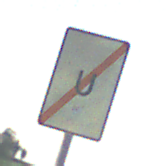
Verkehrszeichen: EndeUmleitung
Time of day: Night
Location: Outdoor (Nature)
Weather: Clear
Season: NotSpecified
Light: Natural